一年级 · 逻辑题
下面图形中 ( ) 和 ( $\quad$ ) 属于植物, ( ) 和 ( ) 属于动物, ( ) 和 ( )

属于食物。

(1)

$(2)$

(3)

(5)
(6)

$(7)$

(8)
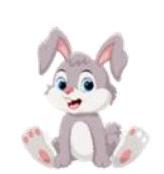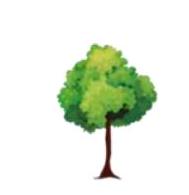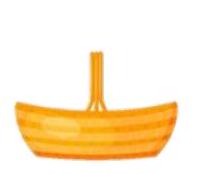
答案: 详解(2) (4)
(1)
(5) (6)
(8)